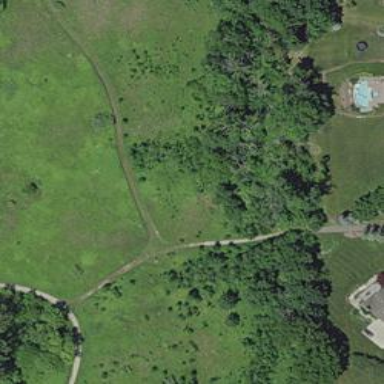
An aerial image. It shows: Natural path.